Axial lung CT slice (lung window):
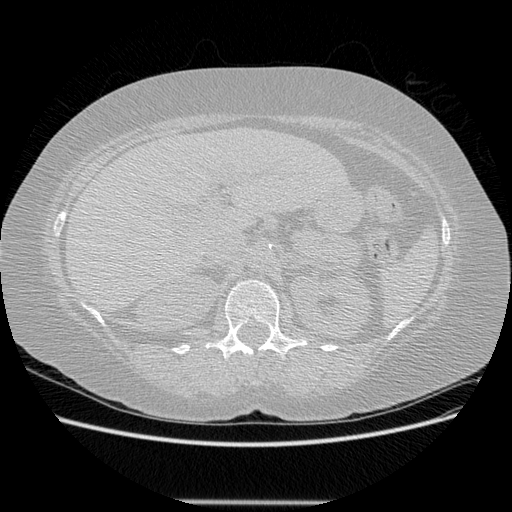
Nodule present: no